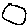
Label: circle